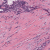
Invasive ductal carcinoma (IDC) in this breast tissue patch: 1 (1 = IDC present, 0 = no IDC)